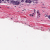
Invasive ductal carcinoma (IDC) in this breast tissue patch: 0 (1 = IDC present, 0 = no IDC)